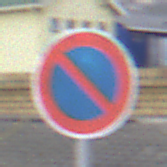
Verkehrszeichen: EingeschraenktesHalteverbot
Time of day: SunriseSunset
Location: Outdoor (Beach)
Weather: Overcast
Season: NotSpecified
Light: Natural